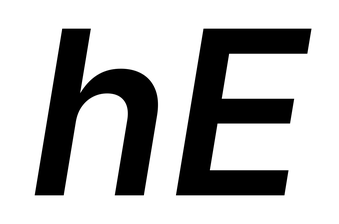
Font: Inter-Italic_SemiBold_Italic